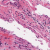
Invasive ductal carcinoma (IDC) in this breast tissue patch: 0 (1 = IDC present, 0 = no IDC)